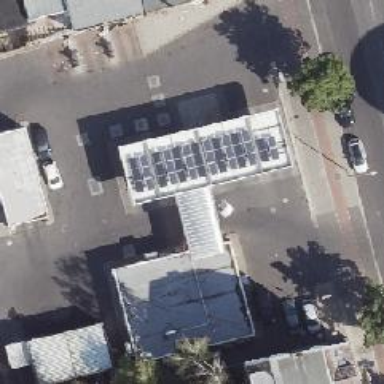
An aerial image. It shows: Fuel station.